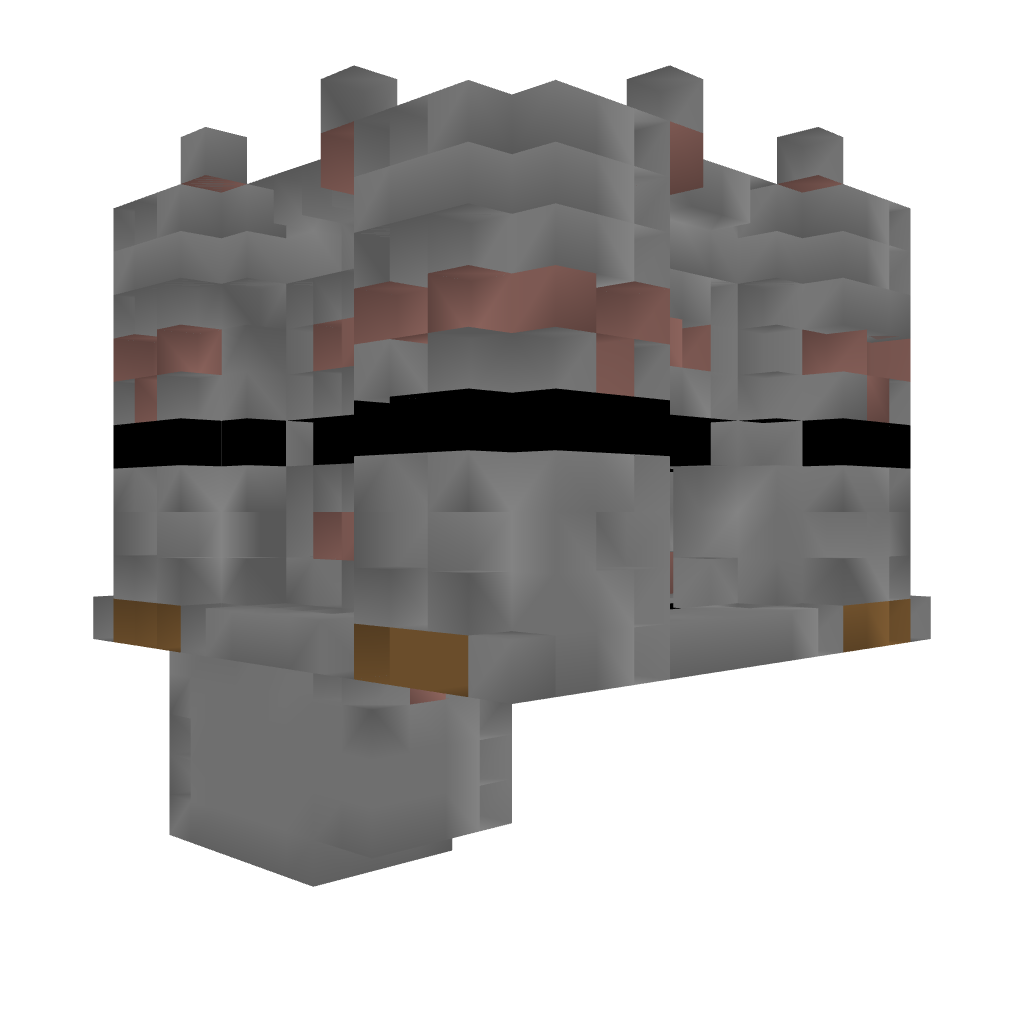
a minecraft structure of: PvP Tower [Black] 13 blocks high 1 line of black blocks in the middle of the structure